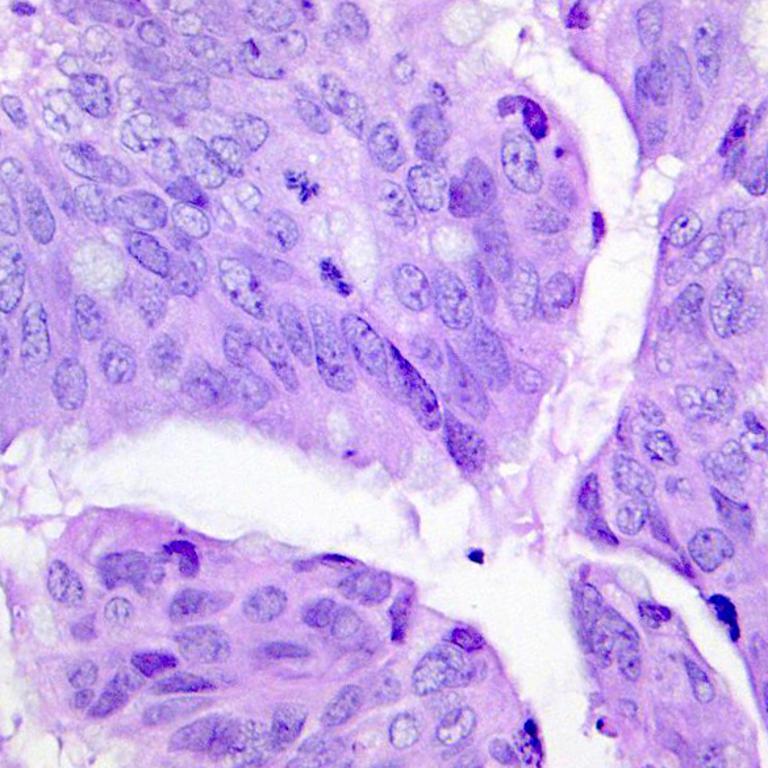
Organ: colon
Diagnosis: adenocarcinomas